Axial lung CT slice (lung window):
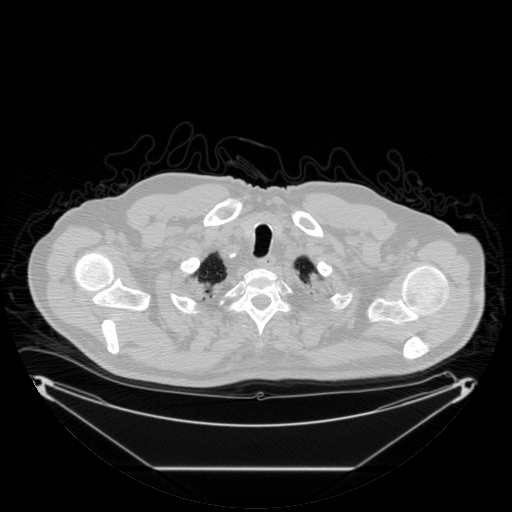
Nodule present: no